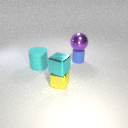
small blue rubber cylinder below large purple metal sphere